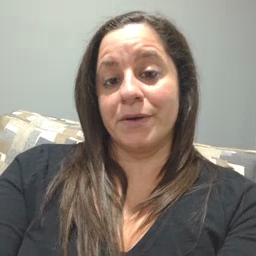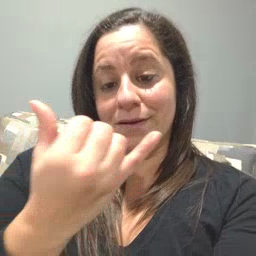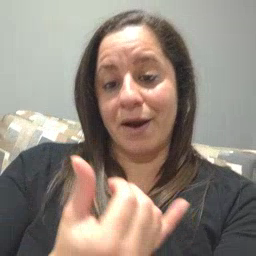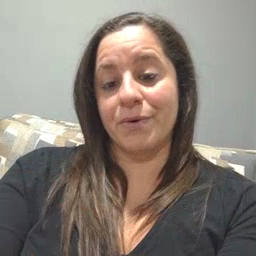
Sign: now